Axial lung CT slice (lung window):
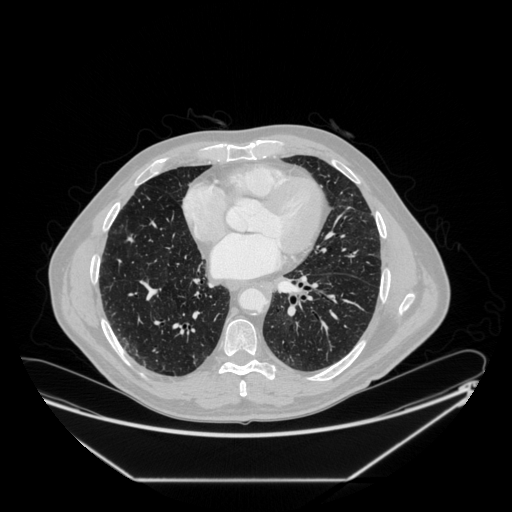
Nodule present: no